Question: I'm using a loop to print the information of each file in a directory to recreate the ls shell function as a C program. When comparing the information from the program to the correct information from the ls command, the results from the program (using stat()) are very wrong.
Here's all of my code for the program:
'''
#include <stdio.h>
#include <sys/stat.h>
#include <sys/types.h>
#include <dirent.h>
#include <stdlib.h>
#include <time.h>
#include <string.h>
#include <unistd.h>
int main(int argc, char* params[])
{
void printTable(char filepath[], int s, int b);
// If no modifiers, send error
if(argc == 1) {
printf("Error: no directory specified.
");
exit(1);
return 0;
}
// If only a directory is provided
if(argc ==2) {
printTable(params[1], 0, 0);
} // end of argc == 2
// If there are 4 modifiers
else if(argc == 4) {
}
return 0;
}
void printTable (char filepath[], int s, int b) {
DIR *dp;
struct dirent *dir;
struct stat fileStats;
if((dp = opendir(filepath)) == NULL) {
fprintf(stderr, "Cannot open directory.
");
exit(1);
}
printf("Processing files in the directory: %s
", filepath);
printf("inode Type UID GID SIZE Filename Modification date
");
while((dir = readdir(dp)) != NULL ) {
if(dir->d_ino != 0 && fileStats.st_ino > 0 && stat(dir->d_name, &fileStats) < 0) {
// Print the inode
printf("%d ", fileStats.st_ino);
// Print type
if(dir->d_type == DT_BLK)
printf("BLK ");
else if(dir->d_type == DT_CHR)
printf("CHR ");
else if(dir->d_type == DT_DIR)
printf("DIR ");
else if(dir->d_type == DT_FIFO)
printf("FIFO ");
else if(dir->d_type == DT_LNK)
printf("LNK ");
else if(dir->d_type == DT_SOCK)
printf("SOCK ");
else if(dir->d_type == DT_REG)
printf("REG ");
else
printf("UNKOWN ");
// Print UID
printf("%d ", fileStats.st_uid);
// Print GID
printf("%d ", fileStats.st_gid);
// Print SIZE
printf("%jd bytes ", fileStats.st_size);
// Print file name
printf("%25s ", dir->d_name);
// Print date modified
printf("%20s
", ctime(&fileStats.st_mtime));
}
}
struct tm *lt = localtime(&fileStats.st_mtime);
int diff = difftime(time(NULL), mktime(lt));
printf("%d
", diff);
closedir(dp);
}
'''
Here's the results from the shell command (this directory has nothing to do with this program):
<URL>
Here's the results from running the program:

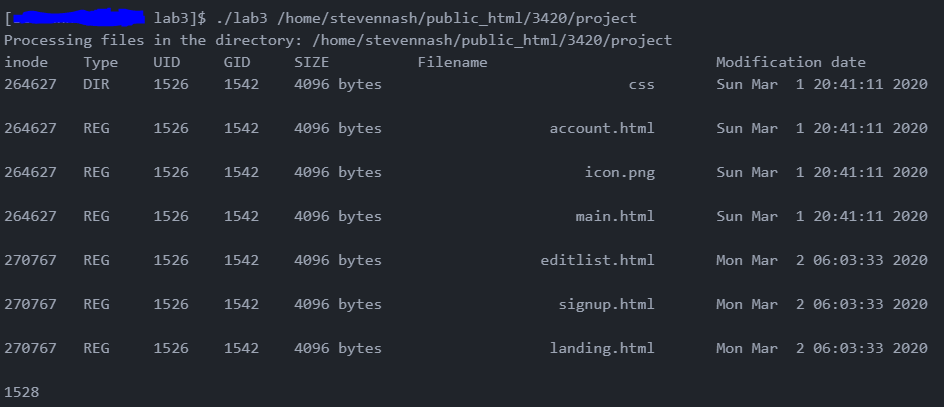
Answer: 'stat(2)' returns '0' on success and yet you are testing whether 'stat(dir->d_name, &fileStats) < 0'. So your code prints something whenever 'stat(2)' to actually stat the file. Also, the way the conditions are chained, 'fileStats.st_ino > 0' is an expression involving an uninitialised variable in the first iteration.
The most viable reason for 'stat(2)' failing is that you are not listing the current directory. The 'd_name' member of the 'dirent' structure is the name of the file in the directory, which is not the full path but the path relative to the directory path. When you pass it to 'stat(2)', it will only work if the file is in the current working directory (cwd) of the process. If it is not, as in your case, the 'stat(2)' call will fail. What you have to do is build the full path by concatenating 'filepath' and 'dir->d_name' with the path separator '/' in between:
'''
char fullpath[PATH_MAX];
sprintf(fullpath, "%s/%s", filepath, dir->d_name);
stat(fullpath, &fileStats);
'''
Or, alternatively, use 'chdir(2)' to change the working directory before the loop:
'''
char olddir[PATH_MAX];
// Save current working directory
getcwd(olddir, PATH_MAX);
// Change working directory to 'filepath'
chdir(filepath);
// Do your loop here
// Restore old working directory
chdir(olddir);
'''
Now 'stat(2)' will work correctly with relative paths, i.e., just file names.